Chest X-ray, PA view. Patient: 21 years old, sex M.
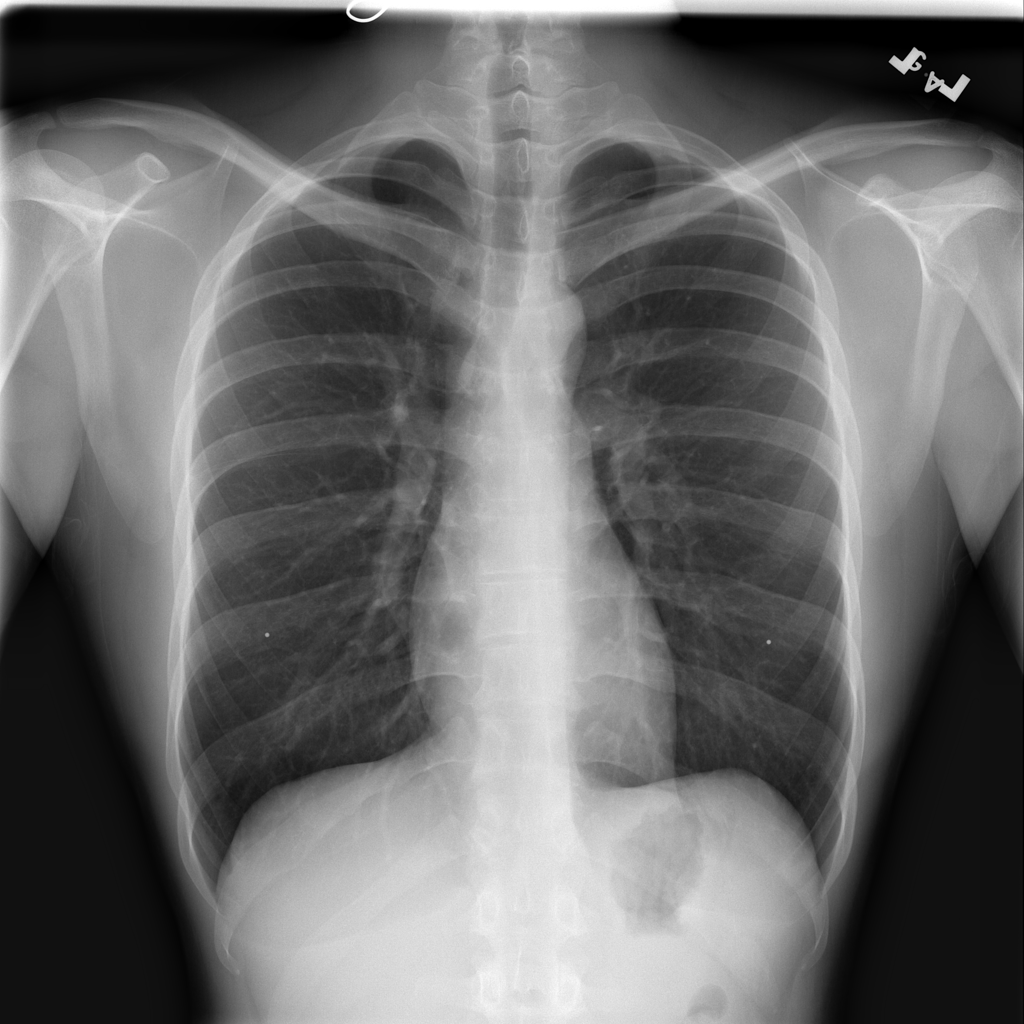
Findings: No Finding